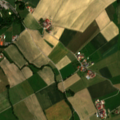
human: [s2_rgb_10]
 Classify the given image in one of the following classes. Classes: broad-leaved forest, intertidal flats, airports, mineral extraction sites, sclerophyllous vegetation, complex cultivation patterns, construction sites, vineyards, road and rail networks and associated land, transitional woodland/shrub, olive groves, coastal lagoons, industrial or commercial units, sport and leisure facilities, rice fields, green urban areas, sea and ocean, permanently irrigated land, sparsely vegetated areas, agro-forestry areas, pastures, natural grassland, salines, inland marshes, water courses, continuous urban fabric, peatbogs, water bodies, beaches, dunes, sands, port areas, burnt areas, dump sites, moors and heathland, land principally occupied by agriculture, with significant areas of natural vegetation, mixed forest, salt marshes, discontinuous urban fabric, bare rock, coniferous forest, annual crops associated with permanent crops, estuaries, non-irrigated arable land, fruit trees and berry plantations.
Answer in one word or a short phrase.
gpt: discontinuous urban fabric, non-irrigated arable land, pastures, land principally occupied by agriculture, with significant areas of natural vegetation